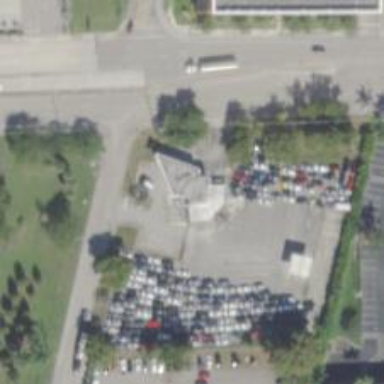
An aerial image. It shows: Car rental service.